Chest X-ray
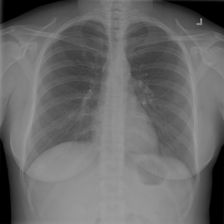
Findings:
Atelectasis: negative
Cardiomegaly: negative
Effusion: negative
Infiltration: negative
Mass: negative
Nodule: negative
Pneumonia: negative
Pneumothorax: negative
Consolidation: negative
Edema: negative
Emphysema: negative
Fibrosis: negative
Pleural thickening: negative
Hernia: negative